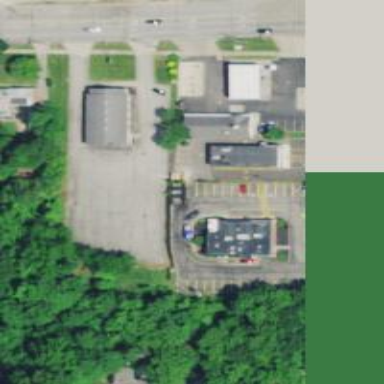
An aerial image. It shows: Retail area.